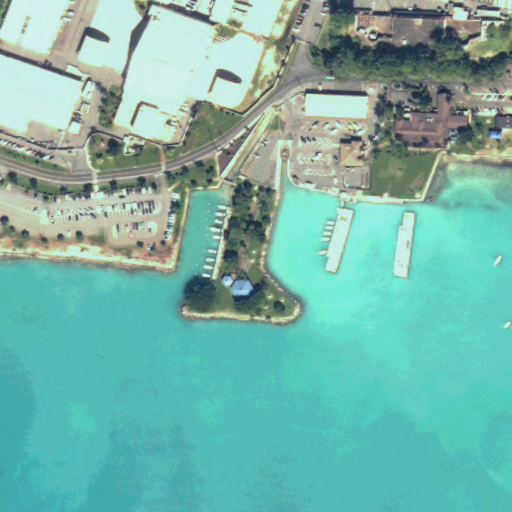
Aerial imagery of point in Hawaii named Fosters Point containing only unknown